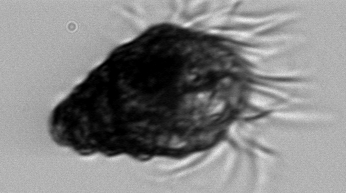
Label: Laboea_strobila